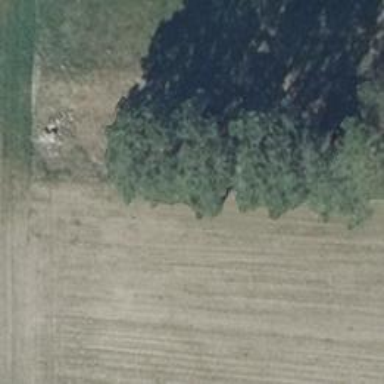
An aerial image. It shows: Row of deciduous broadleaved trees.